Question: What is the result of this measurement?
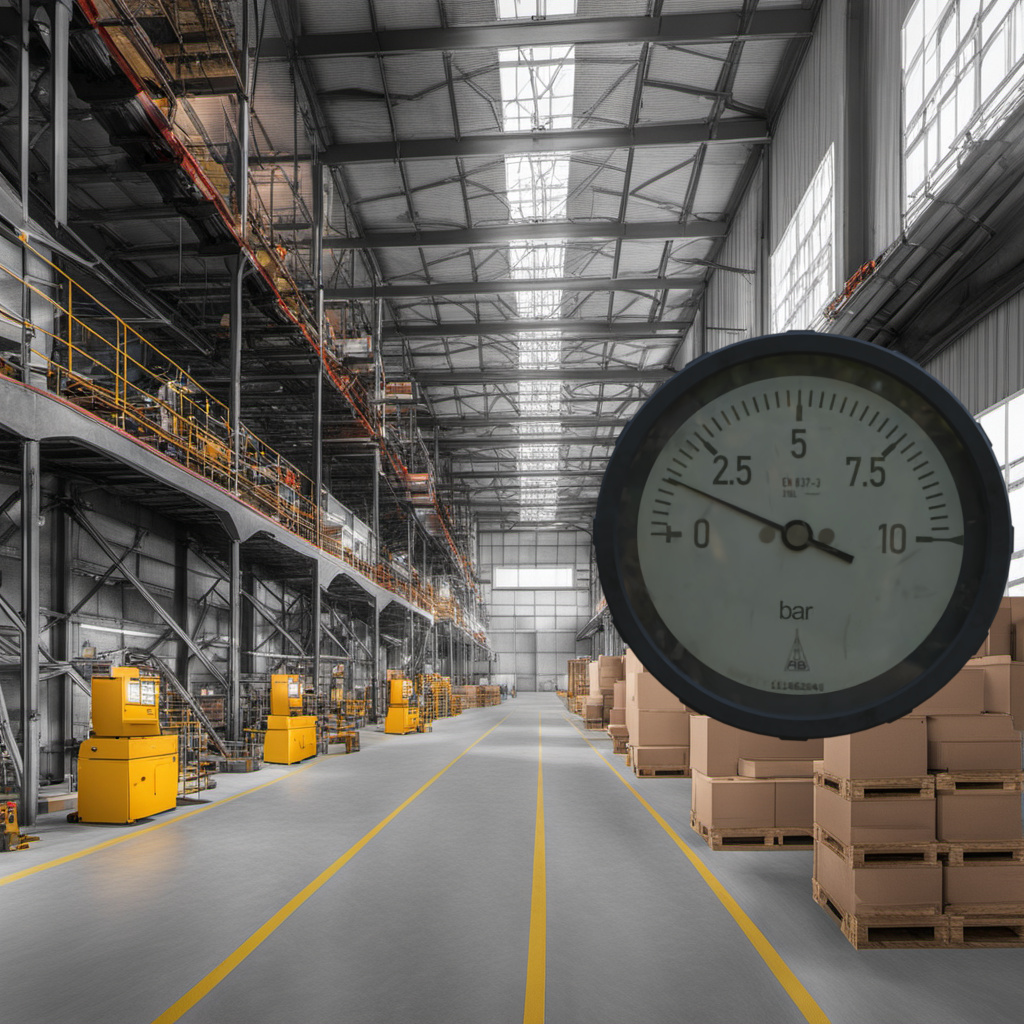
Answer: The result is 1.46
Question: What is the reading range of this measurement?
Answer: The range is from 0 to 10
Question: What is the minimum and maximum value range of this measurement?
Answer: The minimum value is 0 and the maximum value is 10